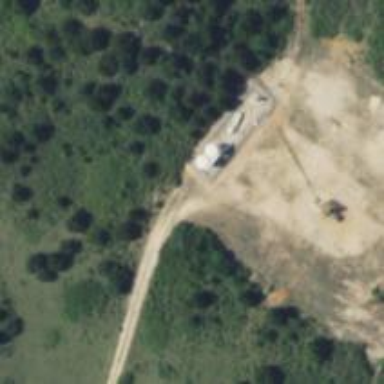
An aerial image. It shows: Storage tank with man-made structure.